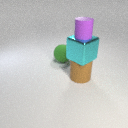
small purple rubber cylinder above large brown rubber cylinder